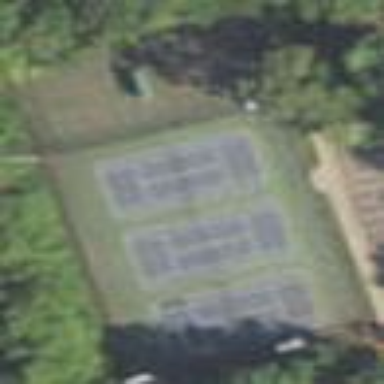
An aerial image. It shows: Tennis court on the leisure land pitch.